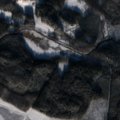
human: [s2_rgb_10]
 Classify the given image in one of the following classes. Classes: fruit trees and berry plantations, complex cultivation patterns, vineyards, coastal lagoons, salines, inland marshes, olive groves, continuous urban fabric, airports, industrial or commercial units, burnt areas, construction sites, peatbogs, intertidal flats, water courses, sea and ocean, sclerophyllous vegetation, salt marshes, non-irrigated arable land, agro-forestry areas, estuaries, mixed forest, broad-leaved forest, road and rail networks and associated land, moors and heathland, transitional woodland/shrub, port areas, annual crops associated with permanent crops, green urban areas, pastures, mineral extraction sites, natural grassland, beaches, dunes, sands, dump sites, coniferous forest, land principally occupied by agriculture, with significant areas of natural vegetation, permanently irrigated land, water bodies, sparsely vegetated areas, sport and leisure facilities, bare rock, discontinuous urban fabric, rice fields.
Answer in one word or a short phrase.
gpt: land principally occupied by agriculture, with significant areas of natural vegetation, broad-leaved forest, coniferous forest, mixed forest, transitional woodland/shrub